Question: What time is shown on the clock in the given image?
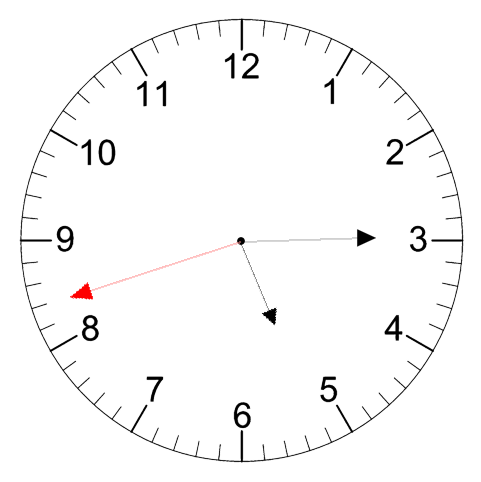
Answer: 05:14:42